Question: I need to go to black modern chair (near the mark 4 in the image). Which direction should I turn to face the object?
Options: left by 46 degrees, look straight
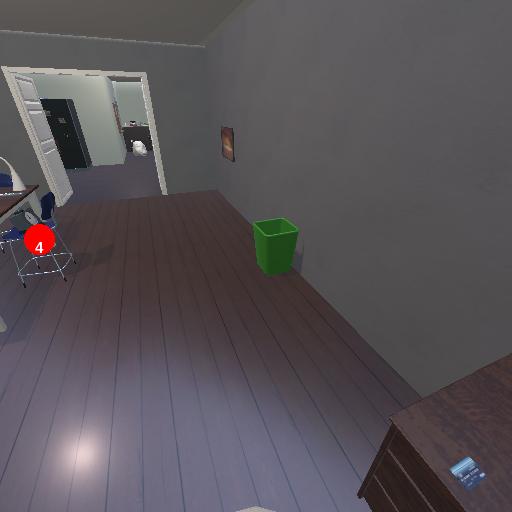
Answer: left by 46 degrees